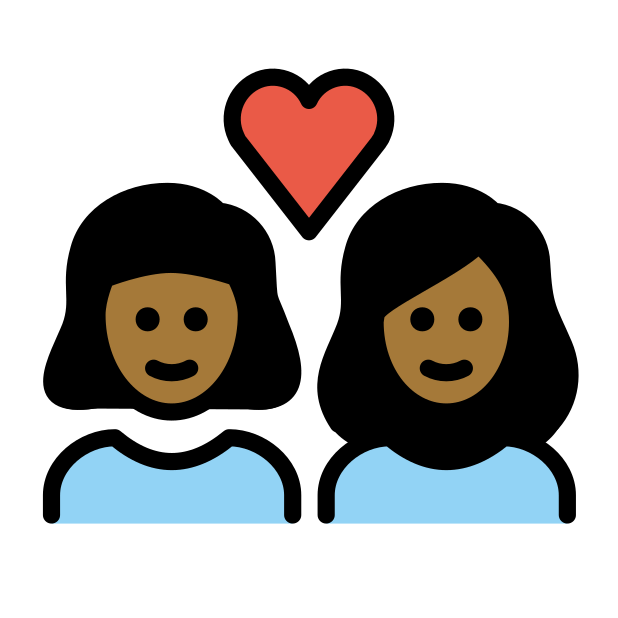
couple with heart: woman, woman, medium-dark skin tone